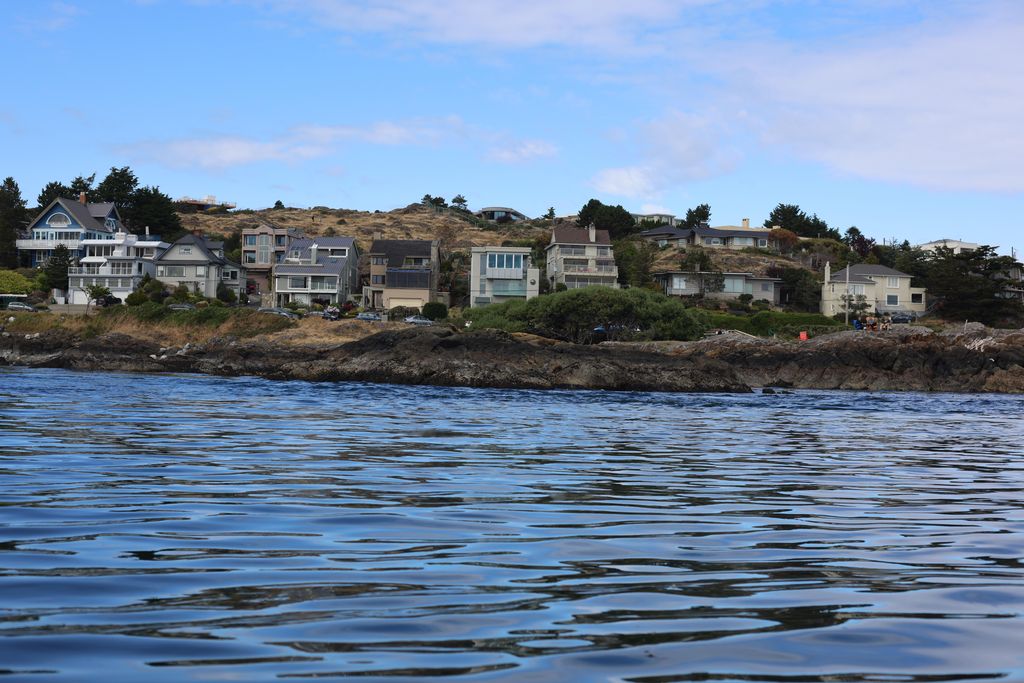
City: victoria